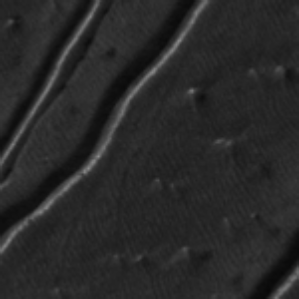
Label: frost